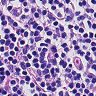
Metastatic tissue present: no